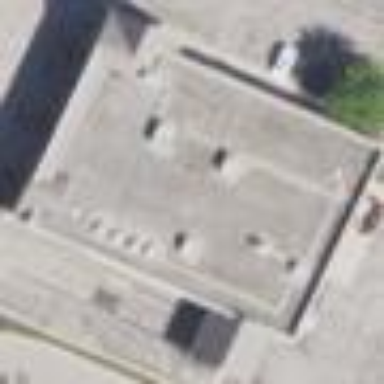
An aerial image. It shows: Retail building.